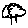
Label: tree